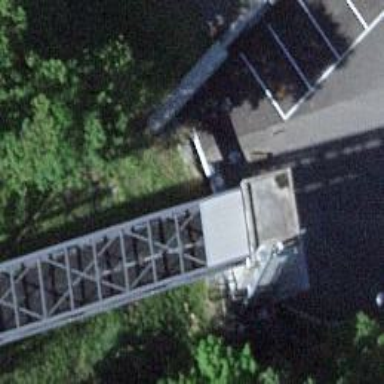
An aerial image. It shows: Metal footway bridge with truss structure.